Question: As you can see, below the bottom list element in my ListView, there is excess space I can't seem to be rid of. I've tried Relative and Linearlayout, both look like this. Here's the code:

'''
public class ChooseDialog extends DialogFragment implements
DialogInterface.OnClickListener {
String URLhome;
String Title;
String type;
/* public static ChooseDialog newInstance() {
ChooseDialog dialog = new ChooseDialog();
Log.v("a", "shit runs");
Bundle bundle = new Bundle();
dialog.setArguments(bundle);
return dialog;
}*/
public ChooseDialog(String type) {
this.type = type;
}
@Override
public void onCreate(Bundle bundle) {
super.onCreate(bundle);
setCancelable(true);
int style = DialogFragment.STYLE_NORMAL, theme = 0;
setStyle(style, theme);
}
@Override
public Dialog onCreateDialog(Bundle savedInstanceState) {
AlertDialog.Builder builder = new AlertDialog.Builder(getActivity());
builder.setTitle(type);
builder.setNegativeButton("Cancel", this);
LayoutInflater inflater = (LayoutInflater) getActivity().getSystemService(Context.LAYOUT_INFLATER_SERVICE);
View dialogLayout = inflater.inflate(R.layout.dialog, null);
builder.setView(dialogLayout);
final String[] items = {"Red", "Green", "Blue" };
builder.setAdapter(new ArrayAdapter<String>(getActivity(), android.R.layout.simple_list_item_1, items),
new DialogInterface.OnClickListener() {
public void onClick(DialogInterface dialog, int which) {
Log.v("touched: ", items[which].toString());
}}
);
return builder.create();
}
@Override
public void onClick(DialogInterface dialog, int which) {
// TODO Auto-generated method stub
}
}
'''
And the code that launches the dialog:
'''
public OnClickListener listener = new OnClickListener() {
public void onClick(View v) {
showNationalityDialog();
}
};
private void showNationalityDialog() {
FragmentManager fm = getSupportFragmentManager();
ChooseDialog nationalityDialog = new ChooseDialog("Nationality");
nationalityDialog.show(fm, "fragment_edit_name");
}
'''
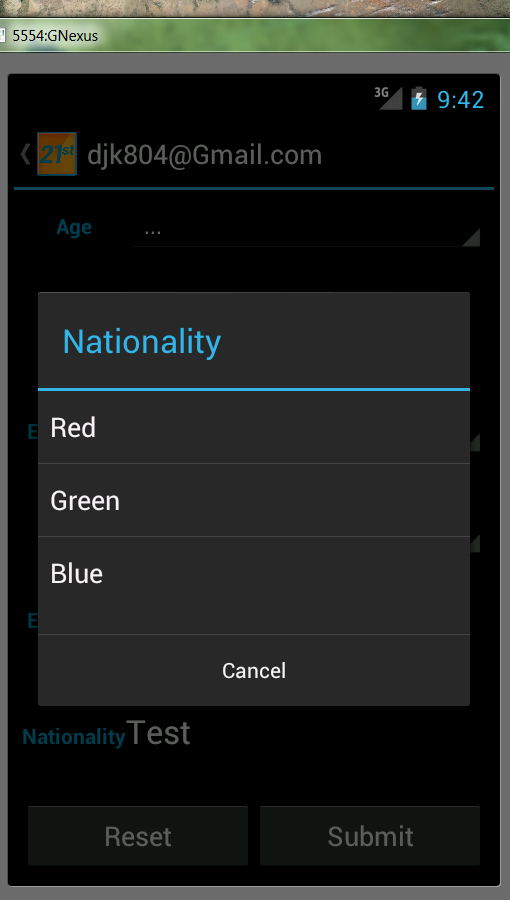
Answer: I know this question never drew much attention, but I finally solved the problem.
By using the listview that I created in XML rather than setting the builder's adapter, I managed to get rid of all the excess space.
Here's what the new code looks like:
'''
switch (editText.getId()) {
case (0) :
ListView list = (ListView) dialogLayout.findViewById(R.id.listView1);
list.setAdapter(new ArrayAdapter<String>(activity, R.layout.dialoglist,
activity.getResources().getStringArray(R.array.ageArray)));
list.setOnItemClickListener(new OnItemClickListener() {
public void onItemClick(AdapterView<?> arg0, View arg1, int arg2,
long arg3) {
editText.setText(activity.getResources().getStringArray(R.array.ageArray)[arg2]);
dismiss();
}
});
builder = (Integer.parseInt(android.os.Build.VERSION.SDK) < 11)? new AlertDialog.Builder(activity) :
new AlertDialog.Builder(activity, android.R.style.Theme_Translucent);
builder.setNegativeButton("Cancel", this);
builder.setView(dialogLayout);
return builder.create();
'''